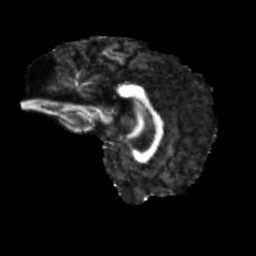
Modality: FA
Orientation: sagittal
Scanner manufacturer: siemens
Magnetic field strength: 3 T
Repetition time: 4 s
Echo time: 0.0594 s